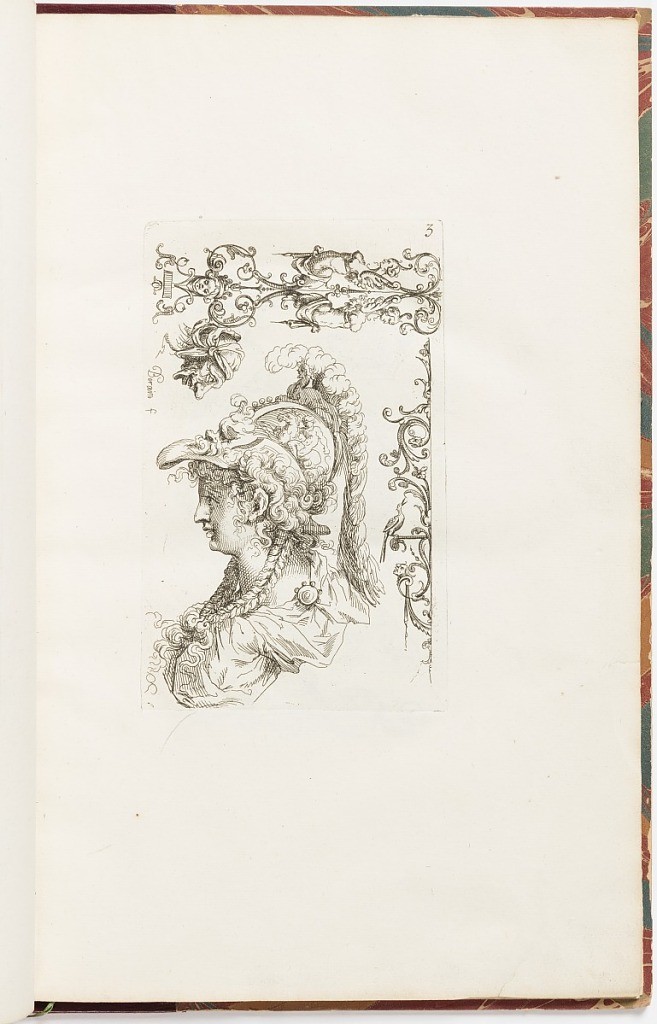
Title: Ornament Designs
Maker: Jean Berain, the elder, French, 1640-1711
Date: ca.1670–ca.1700
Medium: Etching and engraving on laid paper
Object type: Print
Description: Ornament designs with grotesque and arabesque motifs, featuring a central female figure in profile, wearing an ornamental helmet with feathers, possibly Athena. Two separate designs for ornament in the upper center and center right of the plate, featuring fleurons, herms, masks, scrolling foliage, and a bird. In the upper left, a head in profile, with exaggerated facial features. The plate is numbered and signed.